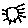
Label: sun